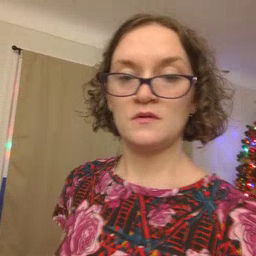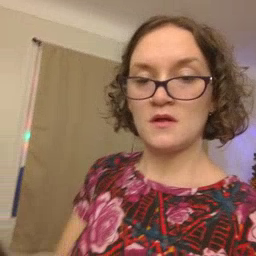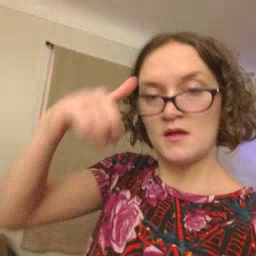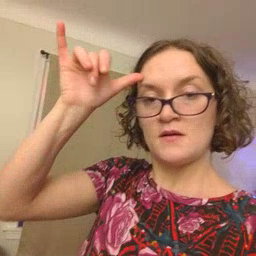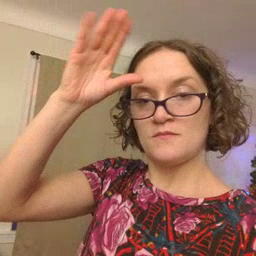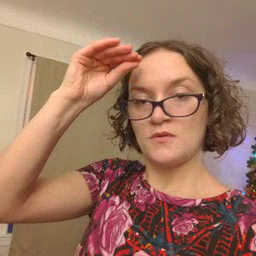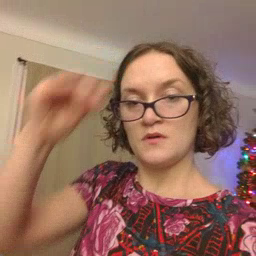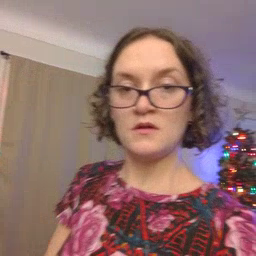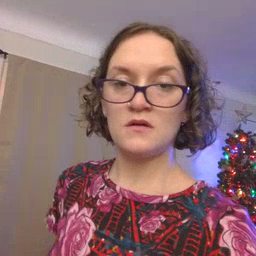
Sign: cowboy